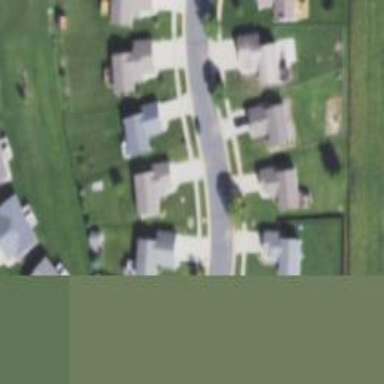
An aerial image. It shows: Residential road with separate asphalt sidewalk.